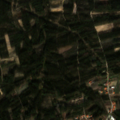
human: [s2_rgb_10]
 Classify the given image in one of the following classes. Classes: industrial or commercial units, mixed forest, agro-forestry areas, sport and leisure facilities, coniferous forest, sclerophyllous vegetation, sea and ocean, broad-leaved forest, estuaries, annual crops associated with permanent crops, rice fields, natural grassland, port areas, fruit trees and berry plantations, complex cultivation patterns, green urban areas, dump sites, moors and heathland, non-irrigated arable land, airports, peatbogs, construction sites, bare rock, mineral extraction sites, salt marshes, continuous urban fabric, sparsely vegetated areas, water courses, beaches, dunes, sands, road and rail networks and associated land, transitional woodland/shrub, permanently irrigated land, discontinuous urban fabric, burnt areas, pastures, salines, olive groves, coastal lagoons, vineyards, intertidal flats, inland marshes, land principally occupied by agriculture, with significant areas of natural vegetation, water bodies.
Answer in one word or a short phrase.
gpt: complex cultivation patterns, mixed forest, transitional woodland/shrub